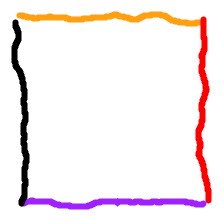
Shape: square